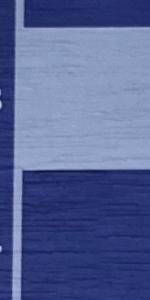
Label: Empty